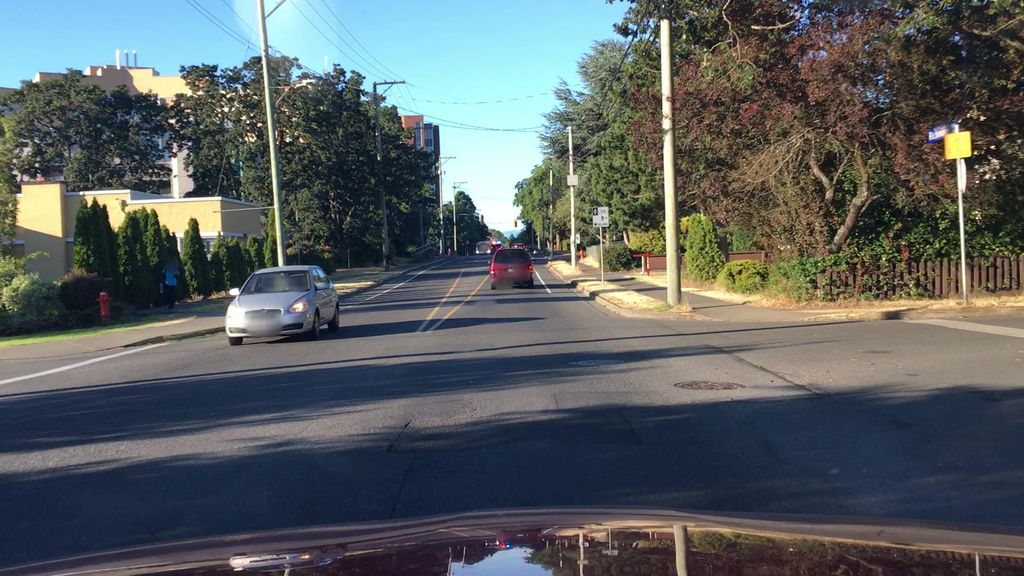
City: victoria